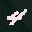
Label: 4